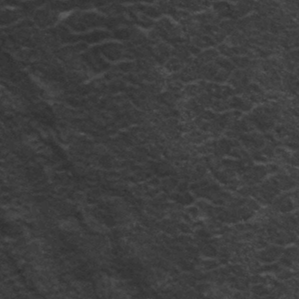
Label: frost